Interaction volume radius: 5 \u00c5
Interaction volume height: 20 \u00c5
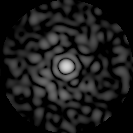
Disorder parameter: 0.8332